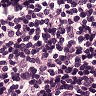
Metastatic tissue present: no